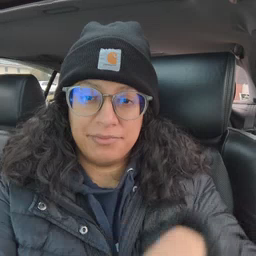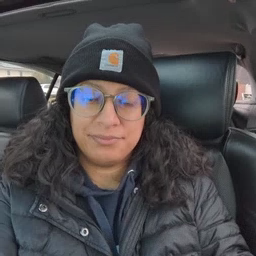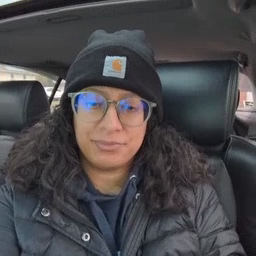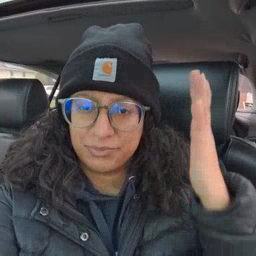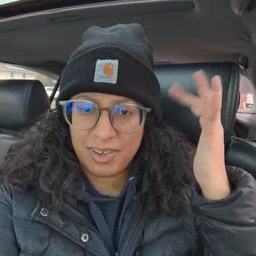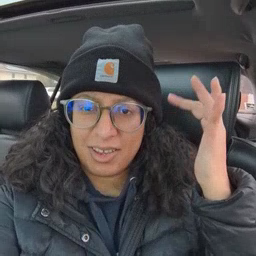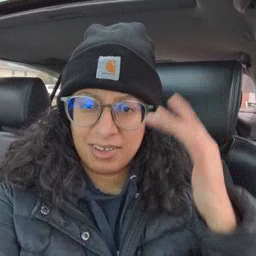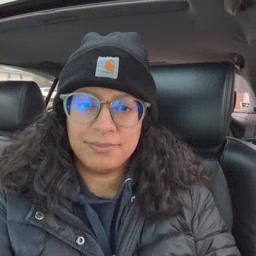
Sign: why